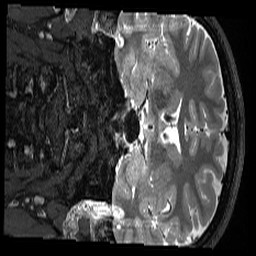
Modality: T2w
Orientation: coronal
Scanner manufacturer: siemens
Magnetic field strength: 3 T
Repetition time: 3.2 s
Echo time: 0.563 s